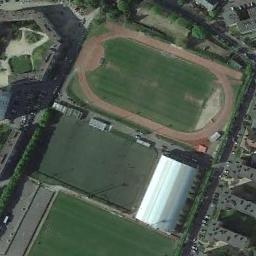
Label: ground_track_field